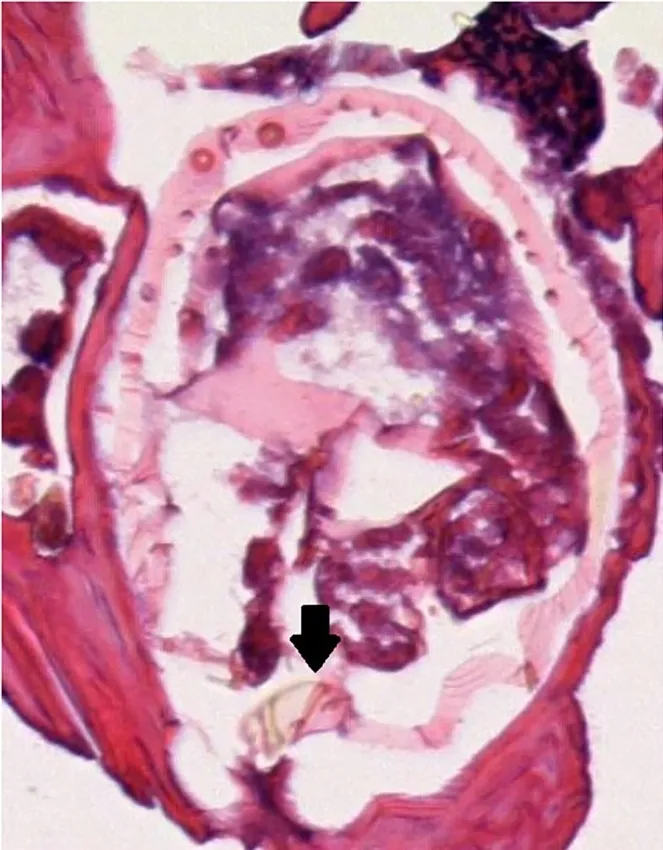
Imaging of initial right hand debridement from pathology report showing cross section of Scabies mite (black arrow), used in confirming patient diagnosis of Norwegian Scabies.
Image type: pathology (h&e)